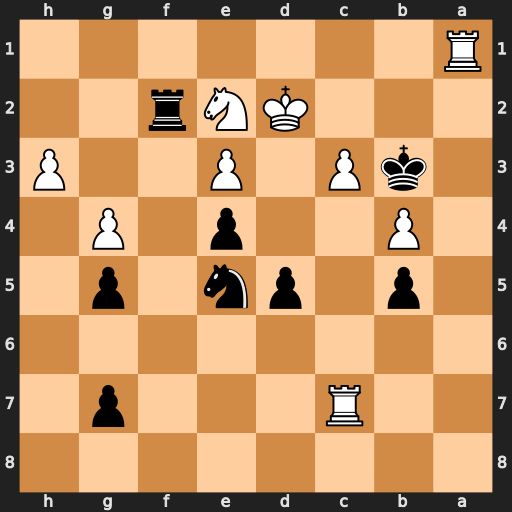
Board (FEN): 8/2R3p1/8/1p1pn1p1/1P2p1P1/1kP1P2P/3KNr2/R7
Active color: b
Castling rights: -
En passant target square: -
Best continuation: Nf3+ Kc1 Rf1#